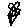
Label: flower